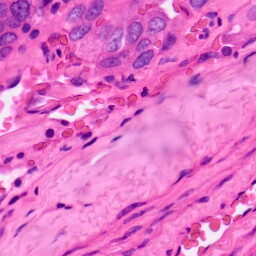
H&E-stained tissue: Lung